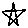
Label: star